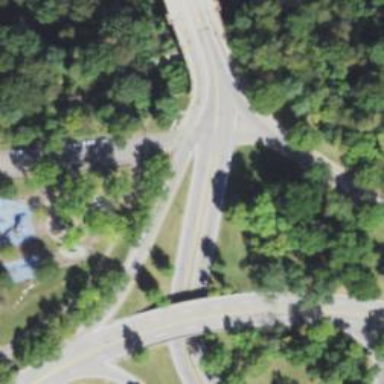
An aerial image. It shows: Asphalt road with secondary link designation.